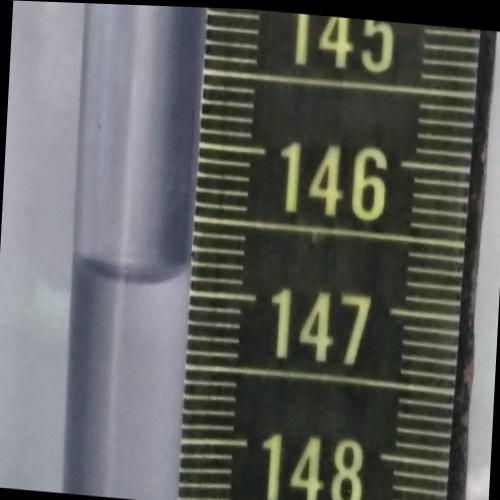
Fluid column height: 146.9 cm